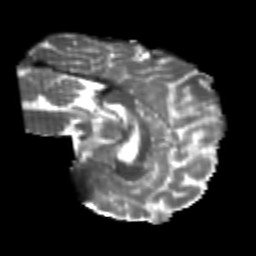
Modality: T2w
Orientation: sagittal
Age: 25
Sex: male
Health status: healthy
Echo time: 0.074 s